Question: How do you remove the dotted border/outline that is shown when selecting an item from a dropdown menu?

You can see there is a dotted border/outline shown, I want to remove this (screenshot taken in Firefox).
Trying the solution below did not remove it:
'''
select:focus, option:focus, select::-moz-focus-inner, option::-moz-focus-inner {
outline: none;
border: none;
}
'''
The HTML is just simply this:
'''
<select name="order">
<option value="desc">Newest to oldest</option>
<option value="asc">Oldest to newest</option>
</select>
'''
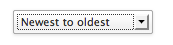
Answer: On windows 7 and IE9 no border/outline is shown, Instead a blue background is shown. The blue background and in your case the border/outline is managed by the OS. I suspect your are on a Mac?
<URL>
<URL>